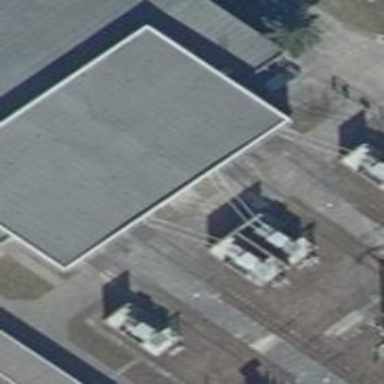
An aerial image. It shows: Building with electricity generator.